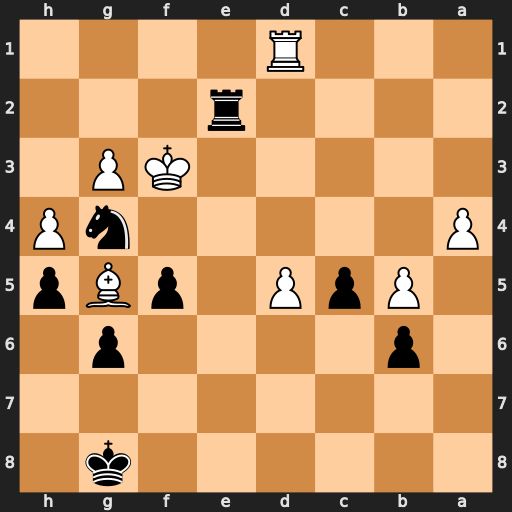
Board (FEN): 6k1/8/1p4p1/1PpP1pBp/P5nP/5KP1/4r3/3R4
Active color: b
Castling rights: -
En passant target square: -
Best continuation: Rf2#